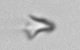
Label: detritus_transparent